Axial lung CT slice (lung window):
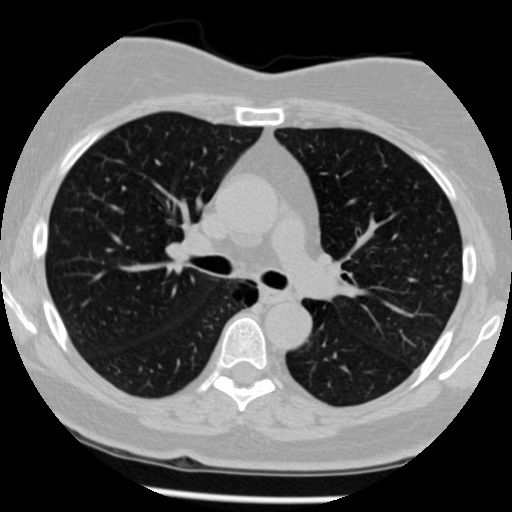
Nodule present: no